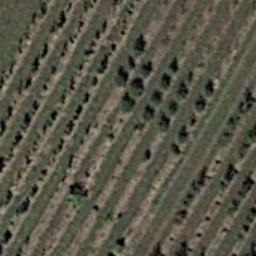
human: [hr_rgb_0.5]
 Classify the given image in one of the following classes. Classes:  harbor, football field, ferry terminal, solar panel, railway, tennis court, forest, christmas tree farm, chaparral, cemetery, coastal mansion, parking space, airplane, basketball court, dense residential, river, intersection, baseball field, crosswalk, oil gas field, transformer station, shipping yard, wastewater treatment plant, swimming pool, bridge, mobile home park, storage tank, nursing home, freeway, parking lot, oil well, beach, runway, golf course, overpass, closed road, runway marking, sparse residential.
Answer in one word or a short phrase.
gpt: christmas tree farm